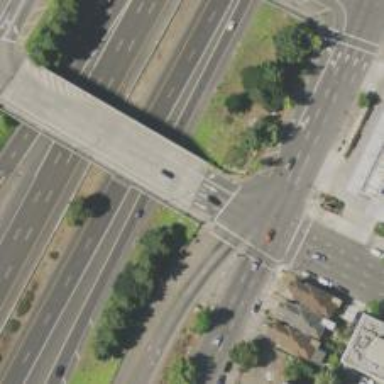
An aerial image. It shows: Tertiary road with bridge.